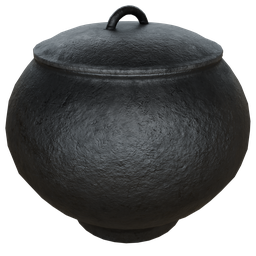
Label: tools